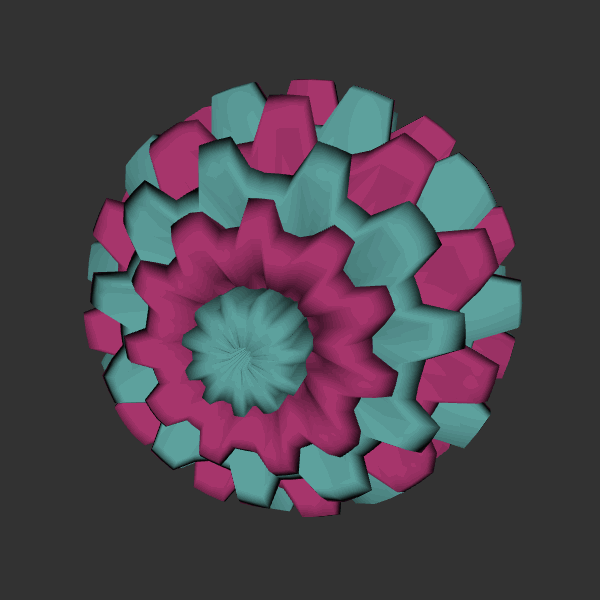
Background: dark